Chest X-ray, PA view. Patient: 34 years old, sex M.
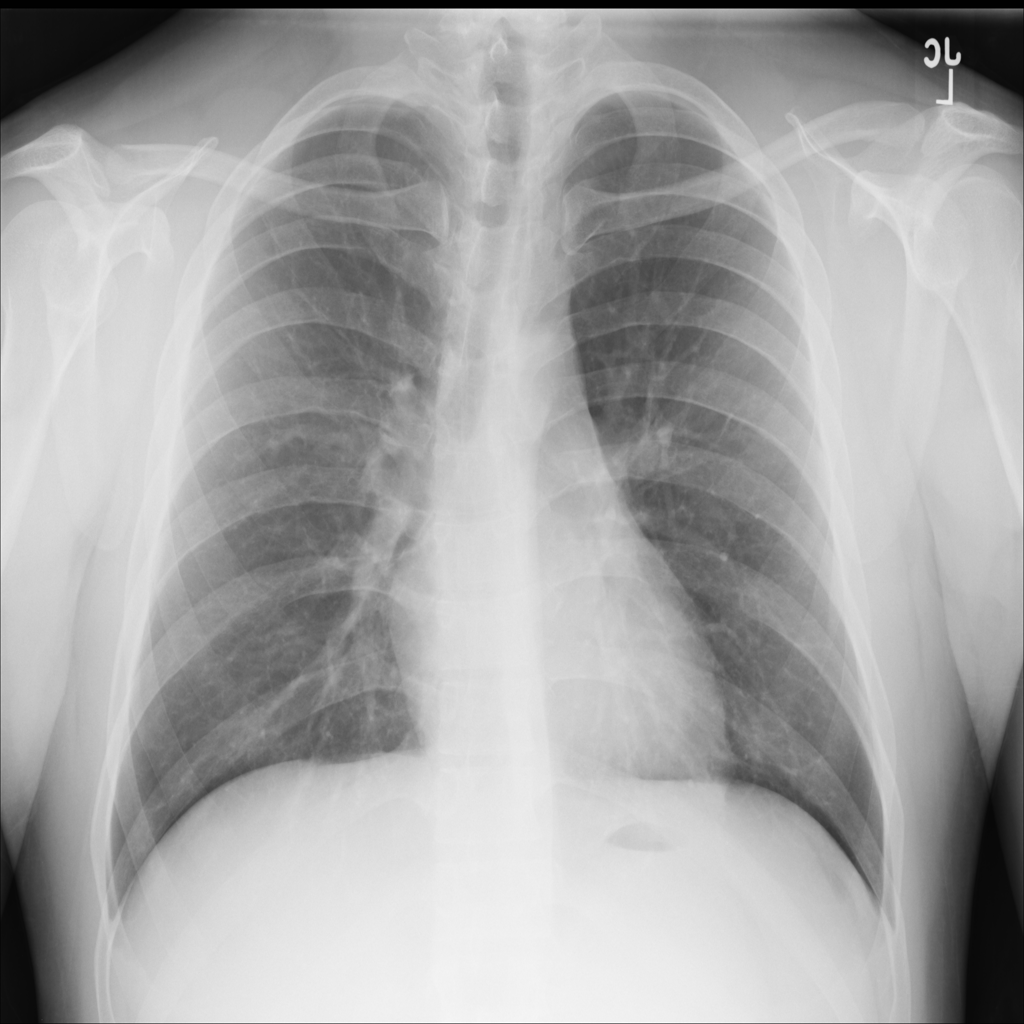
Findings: No Finding